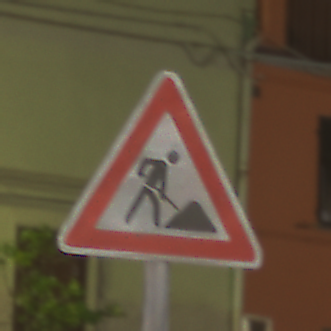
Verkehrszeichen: Arbeitsstelle
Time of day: Night
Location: Outdoor (Urban)
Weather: PartlyCloudy
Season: NotSpecified
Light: Artificial